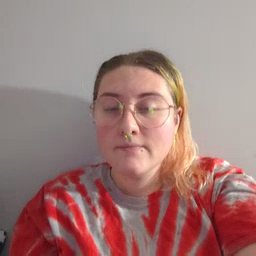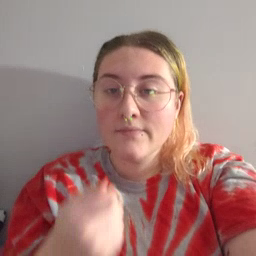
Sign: vacuum